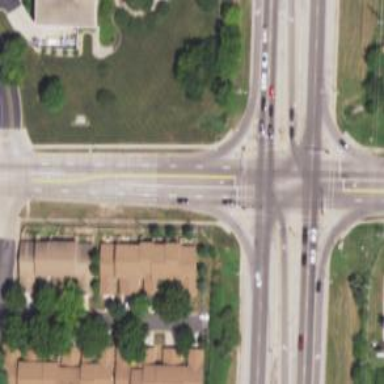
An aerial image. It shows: Asphalt footway with lined crossing markings.